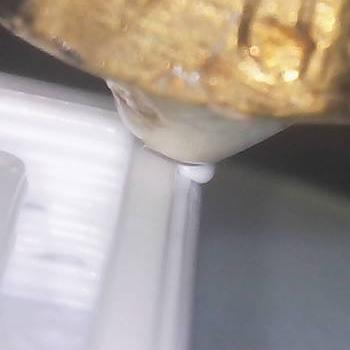
Flow rate: 252%